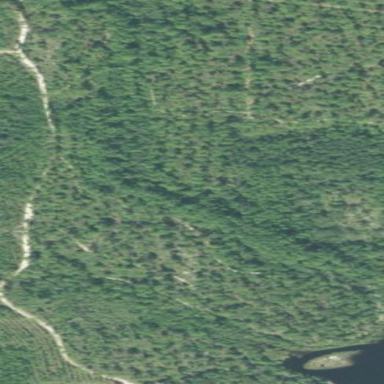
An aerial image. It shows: Woodland with needle-leaved trees.